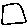
Label: square